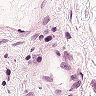
Metastatic tissue present: no